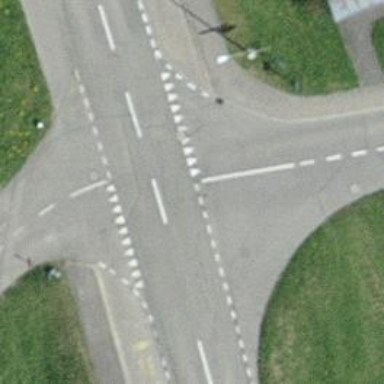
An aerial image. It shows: Road with "give way" sign.